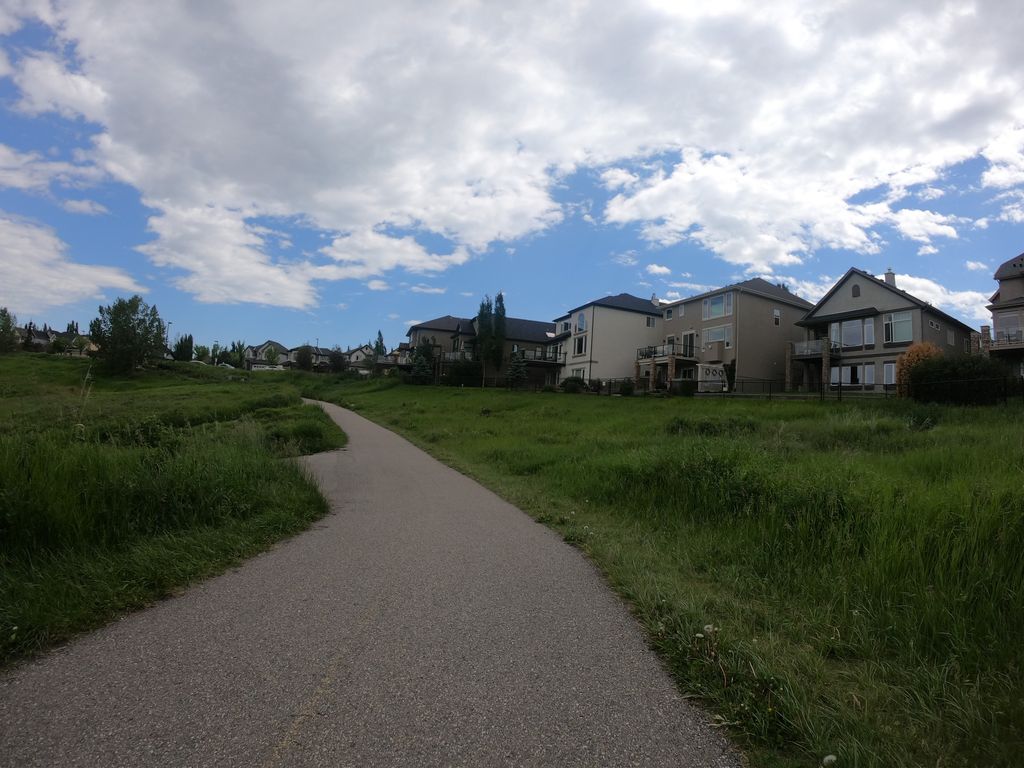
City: calgary